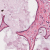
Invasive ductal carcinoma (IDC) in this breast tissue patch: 0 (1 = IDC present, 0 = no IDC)